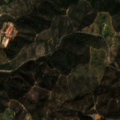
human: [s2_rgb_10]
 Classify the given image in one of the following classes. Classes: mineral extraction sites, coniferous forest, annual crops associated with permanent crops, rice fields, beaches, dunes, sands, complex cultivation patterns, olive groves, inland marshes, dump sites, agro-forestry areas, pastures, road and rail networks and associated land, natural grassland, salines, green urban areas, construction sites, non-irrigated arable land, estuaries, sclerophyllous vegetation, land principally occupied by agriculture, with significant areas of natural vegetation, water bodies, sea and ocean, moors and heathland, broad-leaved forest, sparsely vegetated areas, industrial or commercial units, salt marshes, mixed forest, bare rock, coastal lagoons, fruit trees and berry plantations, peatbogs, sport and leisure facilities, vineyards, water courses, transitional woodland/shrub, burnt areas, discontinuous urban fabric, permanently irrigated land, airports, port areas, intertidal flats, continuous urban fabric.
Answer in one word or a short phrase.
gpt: land principally occupied by agriculture, with significant areas of natural vegetation, broad-leaved forest, sclerophyllous vegetation, transitional woodland/shrub